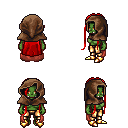
a pixel art fantasy rpg character, female body template, orc, green skin, maroon cape, gold greaves, red extra-long hairstyle, cloth hood, gold boots, four views (front, back, left, right), 2x2 character sprite sheet, small pixel art, hard edges, no anti-aliasing